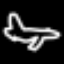
Label: airplane